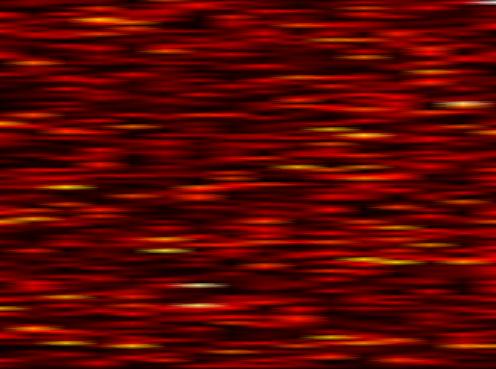
Label: OFDM